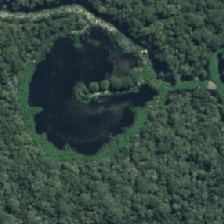
Land cover: lake_pond